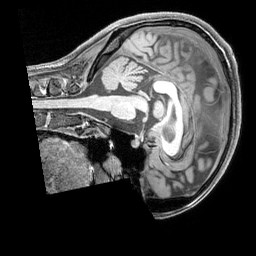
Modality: T1w
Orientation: sagittal
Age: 19
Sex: female
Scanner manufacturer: siemens
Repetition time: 2.3 s
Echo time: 0.00226 s